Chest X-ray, AP view. Patient: 61 years old, sex F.
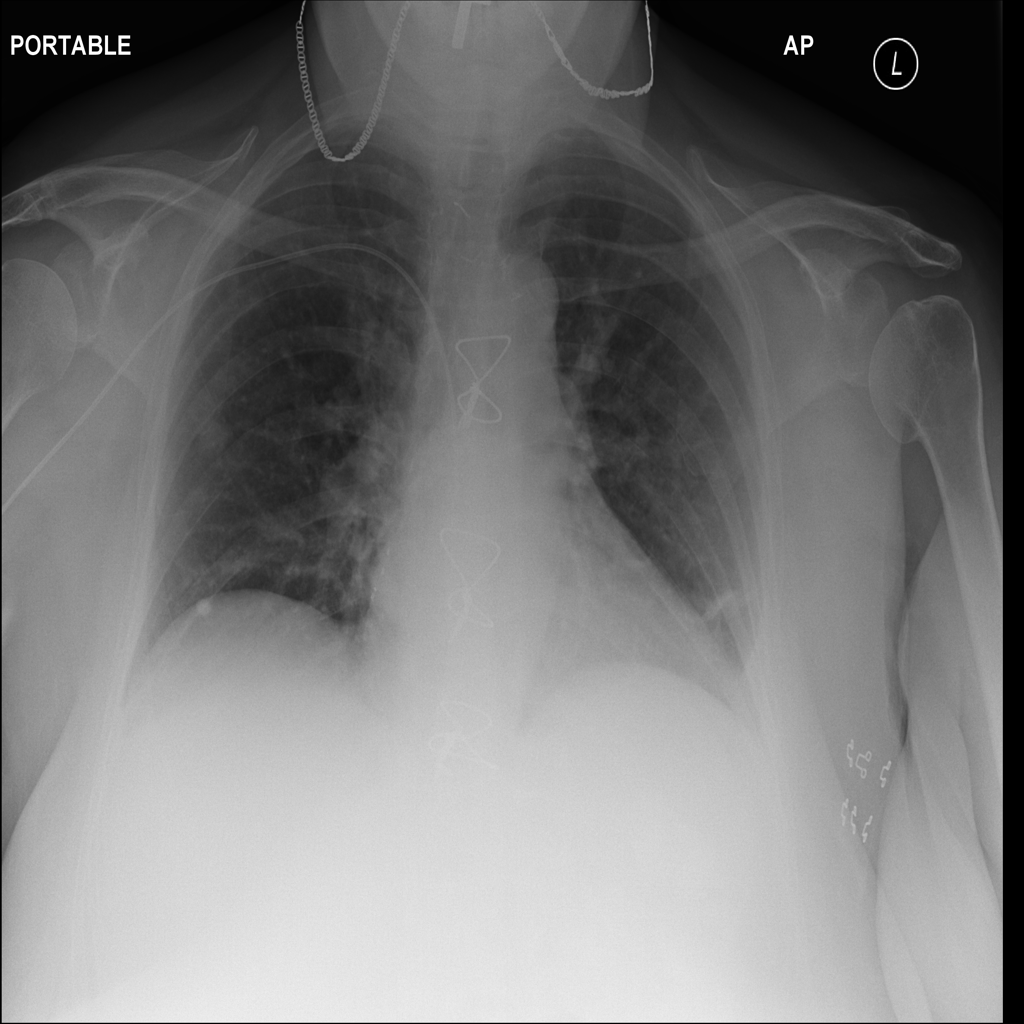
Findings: Atelectasis